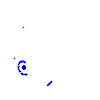
Particle: pion